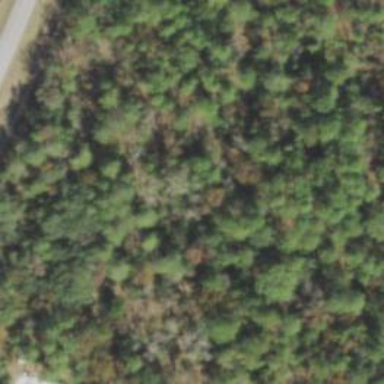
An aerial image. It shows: Mixed leaf woodland.